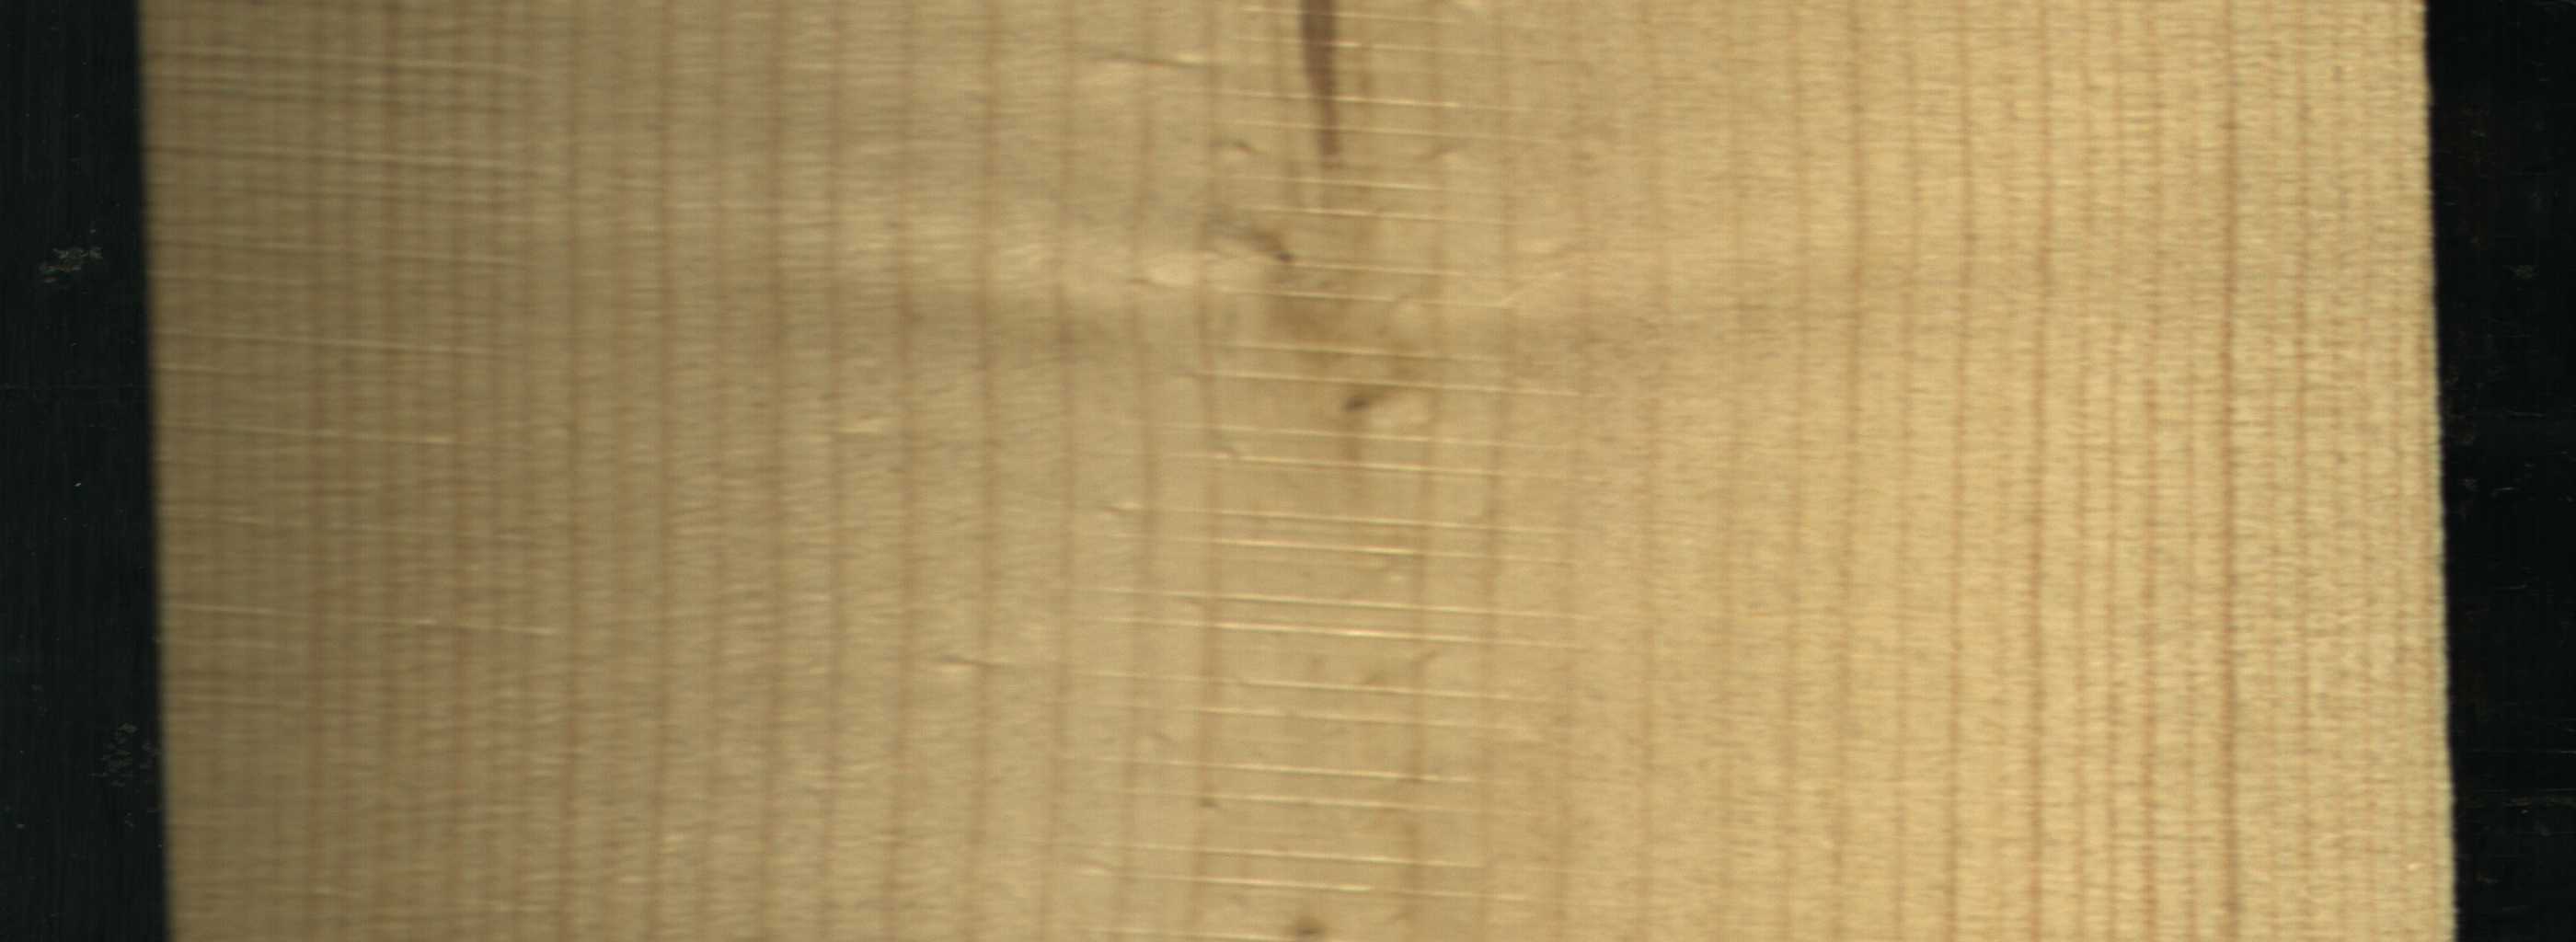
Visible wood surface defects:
Marrow